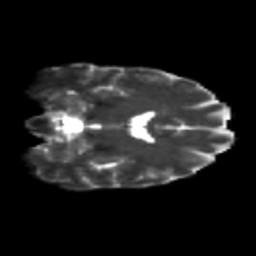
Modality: T2w
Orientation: coronal
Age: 52
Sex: female
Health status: healthy
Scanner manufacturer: siemens
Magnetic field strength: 3 T
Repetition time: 10.8 s
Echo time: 0.082 s